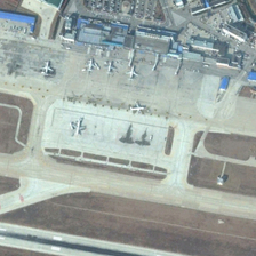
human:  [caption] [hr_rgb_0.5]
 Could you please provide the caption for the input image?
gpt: there is a parking apron with planes parked on  .

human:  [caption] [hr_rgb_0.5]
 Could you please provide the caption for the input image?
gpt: the termial building separats the landside and the airside which has a apron and runways .

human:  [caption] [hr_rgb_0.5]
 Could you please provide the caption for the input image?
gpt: the airport consisted of some blue blocks with some white planes .

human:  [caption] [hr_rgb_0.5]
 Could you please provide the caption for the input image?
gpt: there is a parking apron with planes parked on between some buildings and netlike runways .

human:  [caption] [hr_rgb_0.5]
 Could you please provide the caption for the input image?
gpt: several planes are parked in an airport near several buildings with a parking lot .